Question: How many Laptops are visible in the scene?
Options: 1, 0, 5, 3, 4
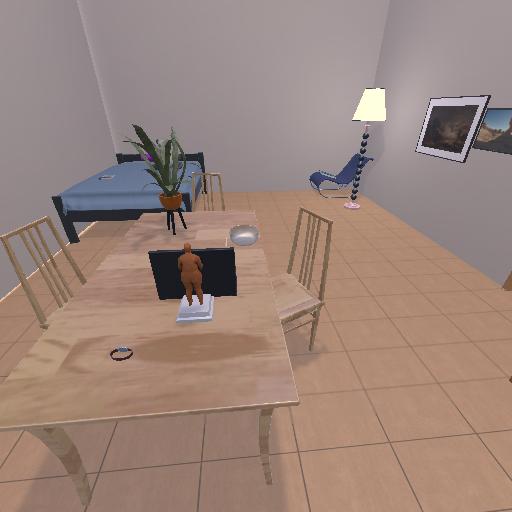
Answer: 1